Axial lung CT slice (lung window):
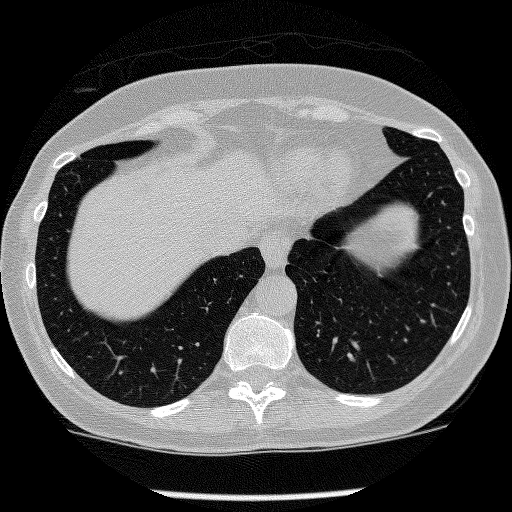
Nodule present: no